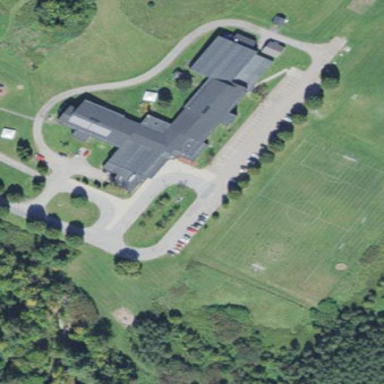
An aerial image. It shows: School building.